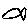
Label: fish